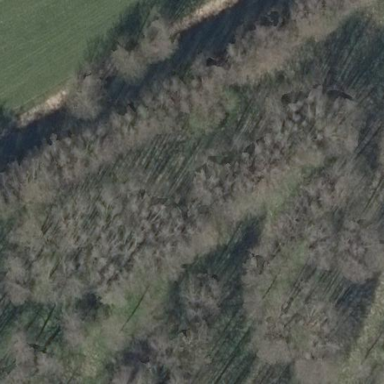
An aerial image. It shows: Deciduous broadleaved forest area categorized as woodland or forest.